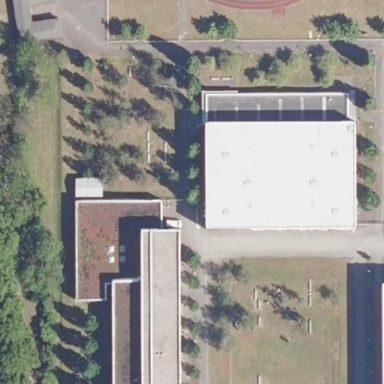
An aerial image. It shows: Building that serves as sports center featuring multiple sports facilities.